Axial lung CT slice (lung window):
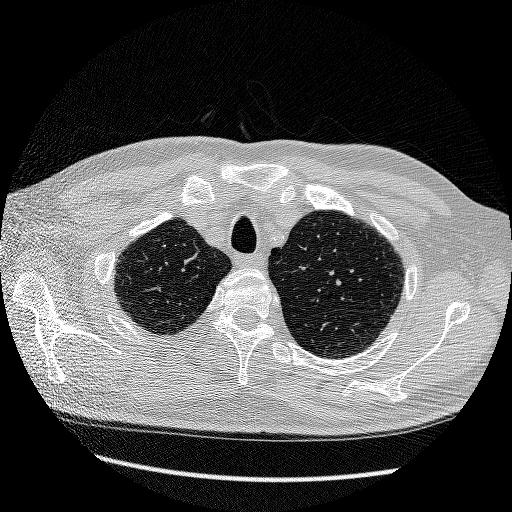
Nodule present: no